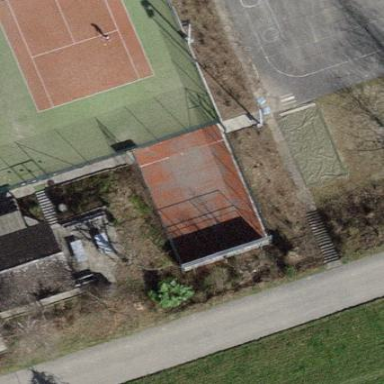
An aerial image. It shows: Tennis court on the leisure land pitch.